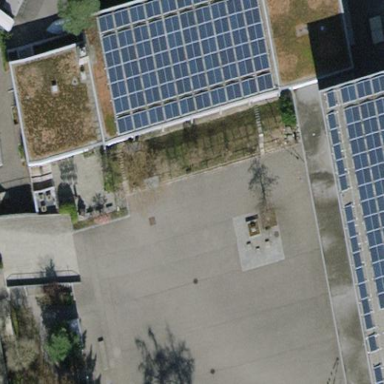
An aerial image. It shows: School building with flat roof.